Question: What is the color of the ball at (2, 2, 2)? The answer is the name of the color, with the first letter capitalized. You can choose an answer from Red, Green, Orange, Cyan, Purple, Blue, Yellow and Magenta.
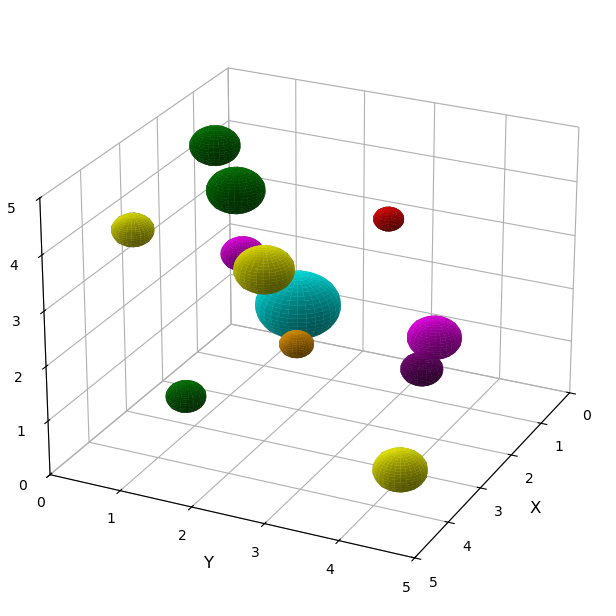
Answer: Cyan